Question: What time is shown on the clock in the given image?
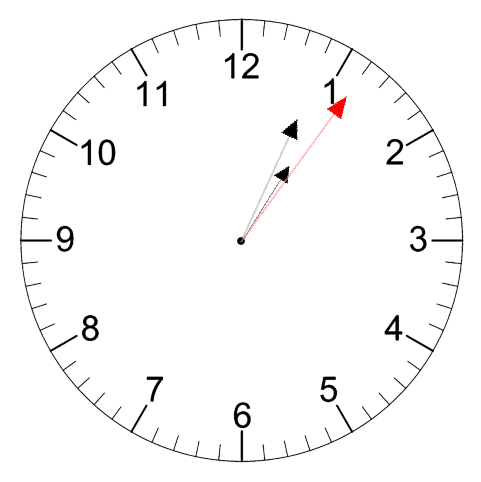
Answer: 01:04:06